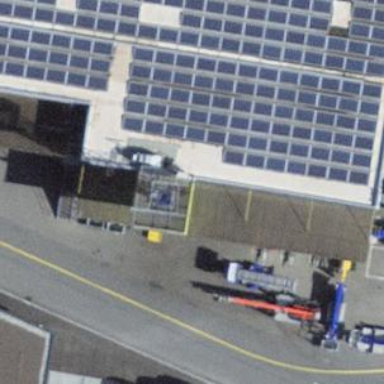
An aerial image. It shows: Solar power generator using photovoltaic method with solar photovoltaic panel types.